Question: I am repeatedly run into a similar problem with Scala IDE. Thanks to tab completion Scala IDE proposes several methods. However, always when I choose a method it complains that it cannot resolve it. In the screenshot, I select the method 'findByEan' from 'models.Product'. After selecting the proposed method I get an error message:
'''
Multiple markers at this line
- Line breakpoint:Products [line: 16] - show
- value findByEan is not a member of object models.Product
'''

It complains that '.findByEan()' is not part of 'models.Product'. As you can see from the listing above - the Product object has this method. Of course, it even proposed it to me several seconds ago!
'''
package models
case class Product(ean:Long, name:String, description:String)
object Product{
var products = Set() // some products ...
def find_all = products.toList.sortBy(_.ean)
def findByEan(ean:Long) = products.find(_.ean == ean)
'''
A similar issue happens when I add template views to the controllers.
-
: 3.0.2-vfinal-20131028-1923-Typesafe
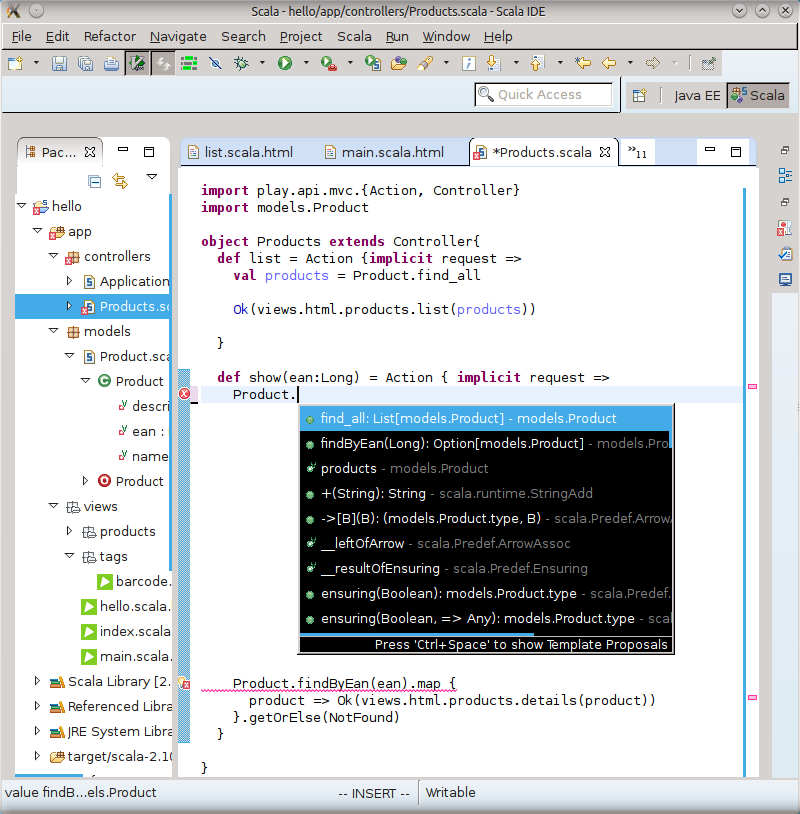
Answer: About not being able to find 'details'. From its fully qualified name, it seems be a Play template.
The Play templates are compiled by Play itself, they are only typed checked inside the template editor. For them to be listed in completion, they have to be compiled (done by refreshing the app in the web browser), and visible by Scala IDE (done by refreshing the project in the IDE).
It is also possible to setup an environment in a way that the compile+refresh is done automatically. The steps are described in <URL>.